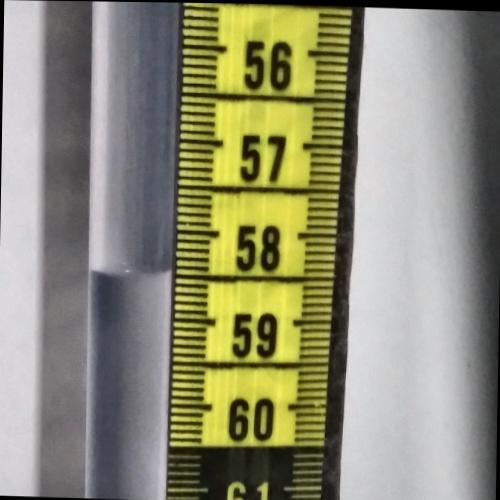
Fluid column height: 58.4 cm